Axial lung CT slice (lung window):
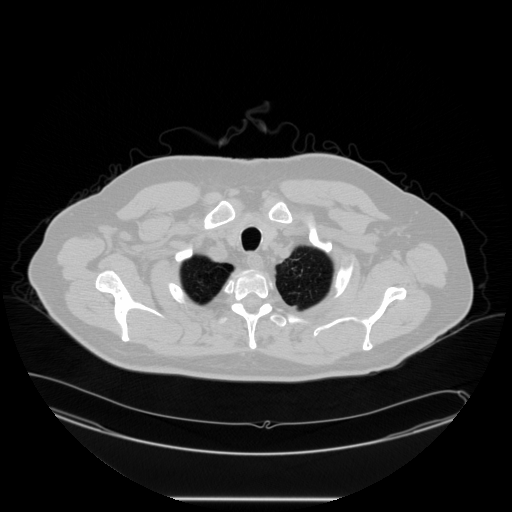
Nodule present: no